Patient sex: M
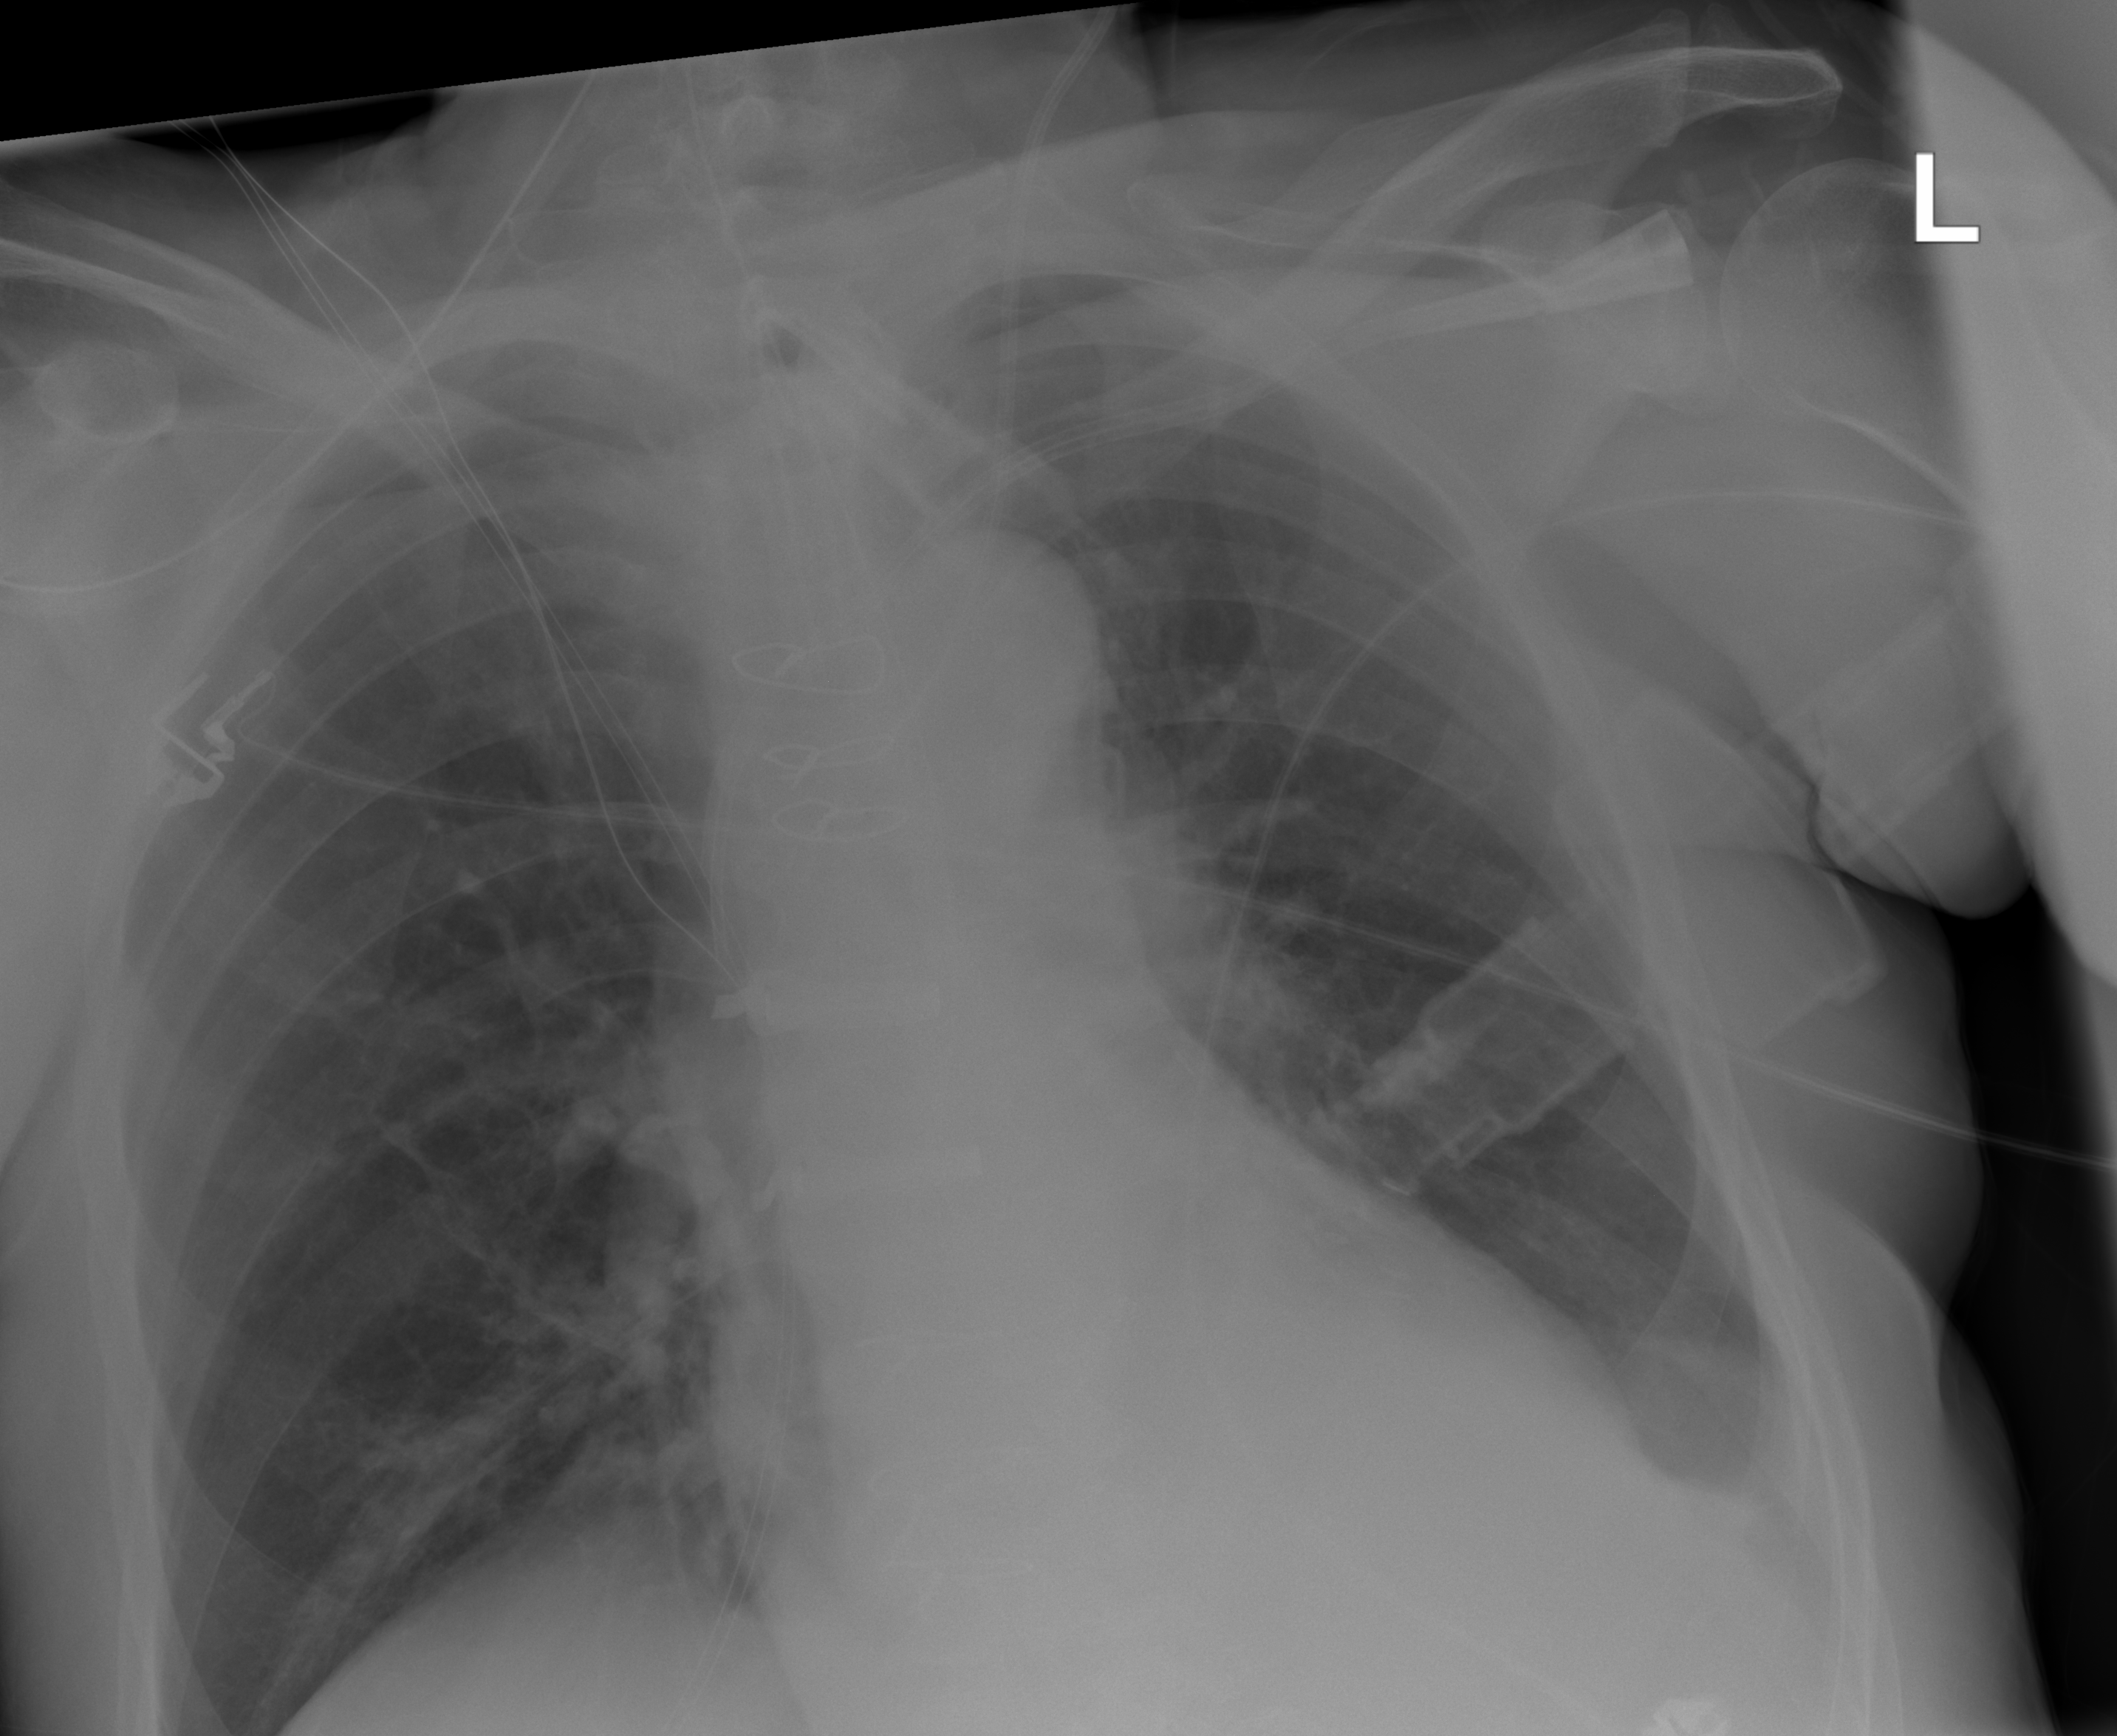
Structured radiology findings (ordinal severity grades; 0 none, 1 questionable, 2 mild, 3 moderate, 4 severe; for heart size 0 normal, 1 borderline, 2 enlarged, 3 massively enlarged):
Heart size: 0
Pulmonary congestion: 0
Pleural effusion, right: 0
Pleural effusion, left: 2
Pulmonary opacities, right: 0
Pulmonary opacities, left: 0
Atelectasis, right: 0
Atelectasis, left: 2